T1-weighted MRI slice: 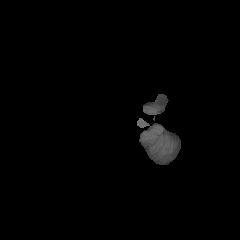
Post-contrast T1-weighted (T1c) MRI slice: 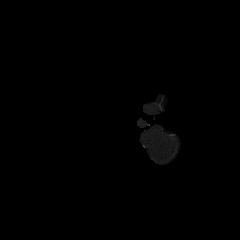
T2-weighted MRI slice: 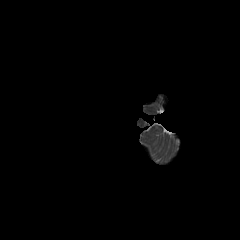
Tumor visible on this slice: no